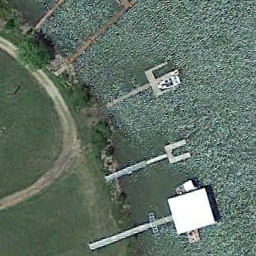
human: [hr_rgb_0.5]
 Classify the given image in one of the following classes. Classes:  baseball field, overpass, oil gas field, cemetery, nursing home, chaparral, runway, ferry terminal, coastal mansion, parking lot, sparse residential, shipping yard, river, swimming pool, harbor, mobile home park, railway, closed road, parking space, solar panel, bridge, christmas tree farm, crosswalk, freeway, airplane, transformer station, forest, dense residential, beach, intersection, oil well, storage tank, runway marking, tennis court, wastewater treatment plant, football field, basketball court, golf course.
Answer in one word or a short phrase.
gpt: ferry terminal